Question: I'm building a report to control the stock of some materials. I have a great list with a large amount of movement data (3,3 million rows)... every movement has its own center (where movement happened), material code, date (when movement happened), type of movement (entrance, consumption, transference...), qty, value, etc. I need to check, for each material and center, when was the last consumption movement happened, compare to the max date from a calendar table, calculate how many days between, and classify in groups (0-30 days, 31-90 days, 91-180 days, etc...).
Is there a way to do this using only measures? I accomplish using tables, but I have a static result. I need to do this in a dynamic way (filtering my Calendar table will adjust the result)...
My fact table has the structure according to the picture below.

For each [Cen.], [Material], filtered by [TMv] = 201 or 261, return the formula 'Today() - Max([Dt.lcto])'
I would appreciate it if someone could help.
Thanks a lot!!!
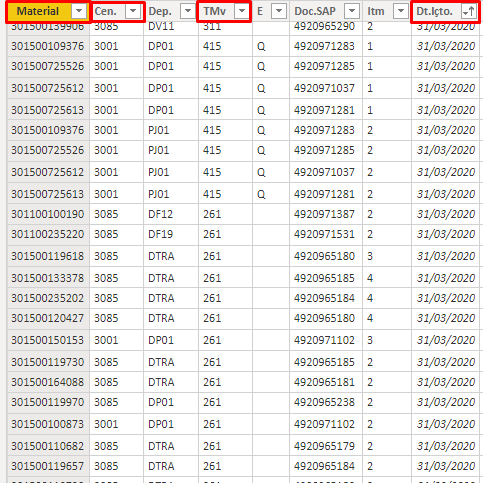
Answer: After a lot of try and fail, I figured out a way to solve this question, using the following code. The code bellow was used to calculate te last moviment date, according to applied filters.
'''
Ultimo Mov (data) =
CALCULATE(
MAXX(
ADDCOLUMNS(
SUMMARIZE(
fSAP_MB51;
fSAP_MB51[Material]
);
"Ultimo Movimento";
VAR MAXDATE =
MAXX(
FILTER(
'fSAP_MB51';
'fSAP_MB51'[TMv] IN {"201";"221";"241";"261";"281";"543"} &&
'fSAP_MB51'[Material] = EARLIER('fSAP_MB51'[Material])
);
'fSAP_MB51'[Dt.lcto.]
)
VAR MINDATE =
MINX(
FILTER(
'fSAP_MB51';
'fSAP_MB51'[TMv] IN {"101";"102";"861";"862"} && //
'fSAP_MB51'[Material] = EARLIER('fSAP_MB51'[Material])
);
'fSAP_MB51'[Dt.lcto.]
)
RETURN
CALCULATE(
MAX('dCalendar'[Date]) -
SWITCH(
TRUE();
AND(ISBLANK(MAXDATE);ISBLANK(MINDATE)) ; DATE(2018;03;31);
ISBLANK(MAXDATE) ; MINDATE;
ISBLANK(MINDATE) ; MAXDATE;
MAXDATE
)
);
"Qtde Estoque";[Qtde Acumulada ALL]
);
TODAY() - [Ultimo Movimento]
);
FILTER(
ALLSELECTED('dCalendar'[Date]);
ISONORAFTER('dCalendar'[Date]; MAX('dCalendar'[Date]); DESC)
);
dCalendar[FutureDate] = "Passado"
)
'''